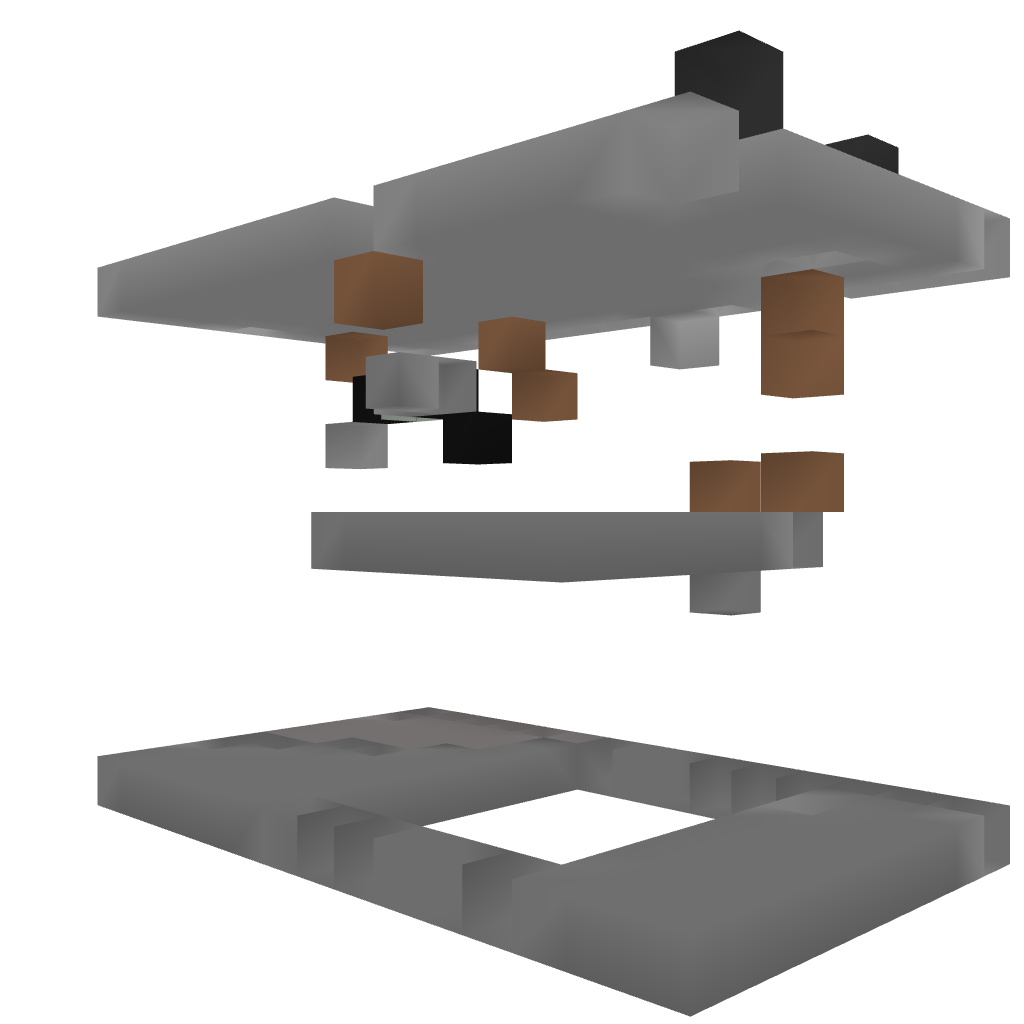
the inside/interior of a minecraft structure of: Self Making House